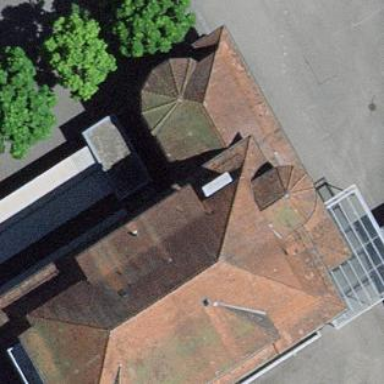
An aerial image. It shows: School building.